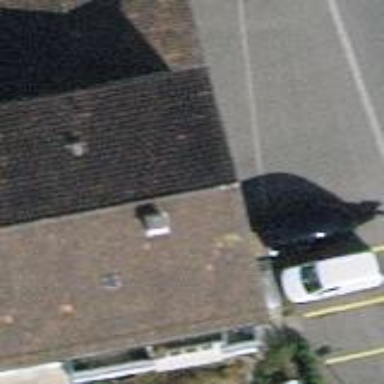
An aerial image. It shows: The building has gabled roof.